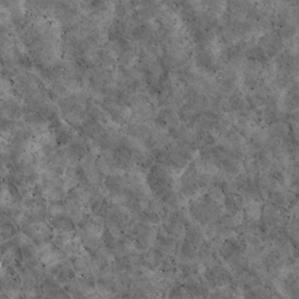
Label: non_frost